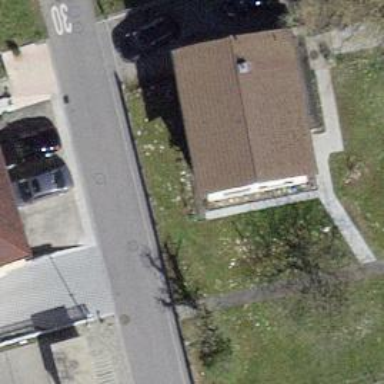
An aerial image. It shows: Building with tiled roof.